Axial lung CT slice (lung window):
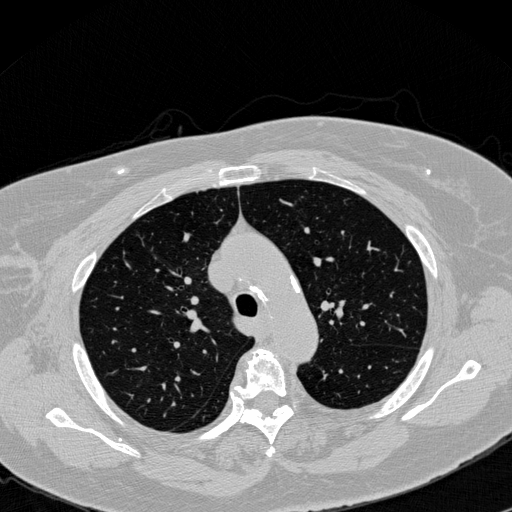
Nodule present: no